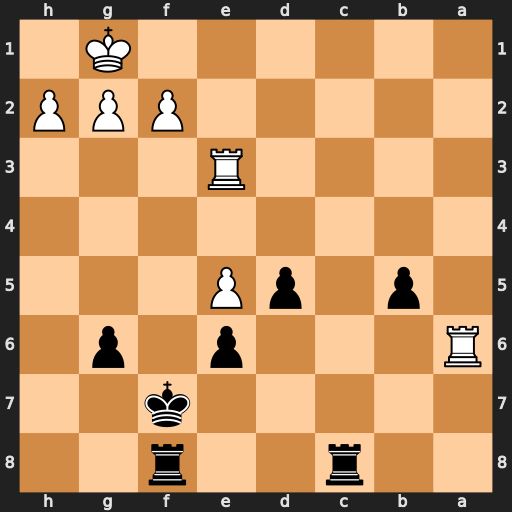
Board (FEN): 2r2r2/5k2/R3p1p1/1p1pP3/8/4R3/5PPP/6K1
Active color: b
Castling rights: -
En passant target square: -
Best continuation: Rc1+ Re1 Rxe1#